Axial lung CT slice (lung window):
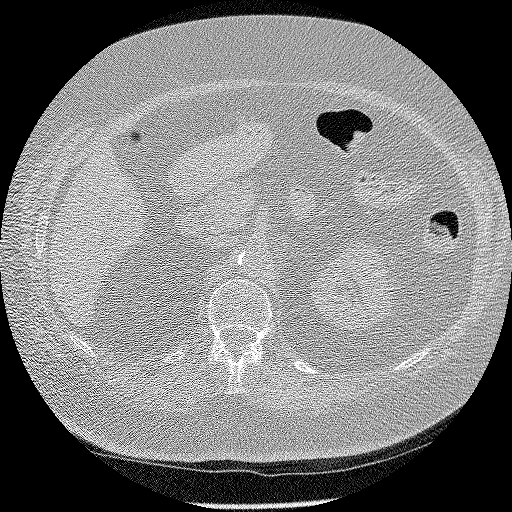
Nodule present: no